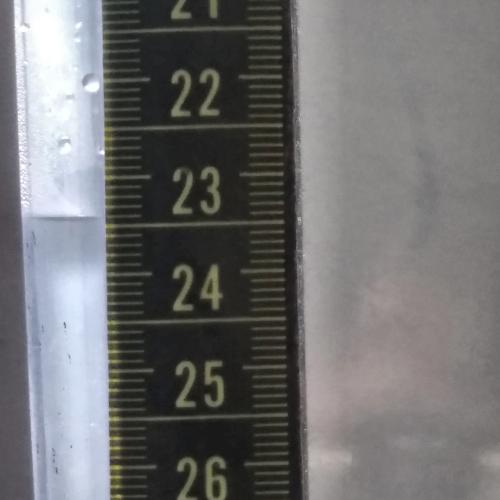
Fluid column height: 23.4 cm